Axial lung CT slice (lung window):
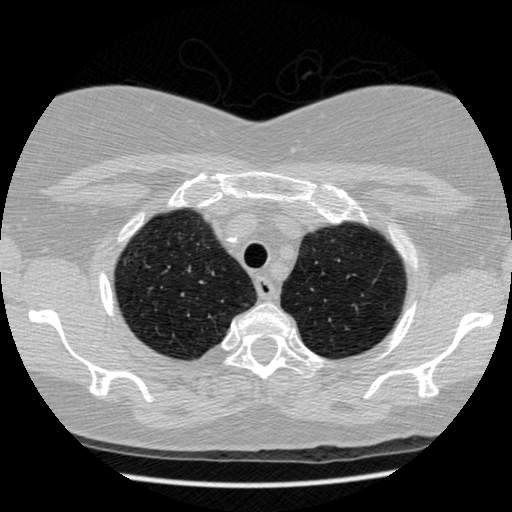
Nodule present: no